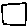
Label: square